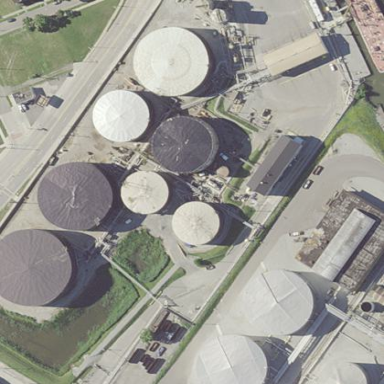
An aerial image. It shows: Industrial area used for oil storage.